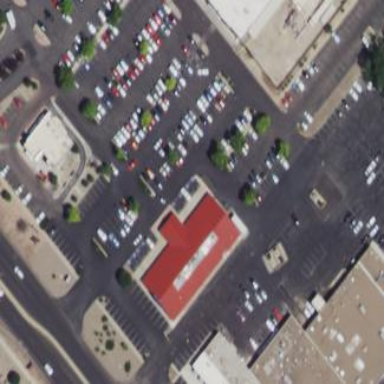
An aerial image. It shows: Retail building.